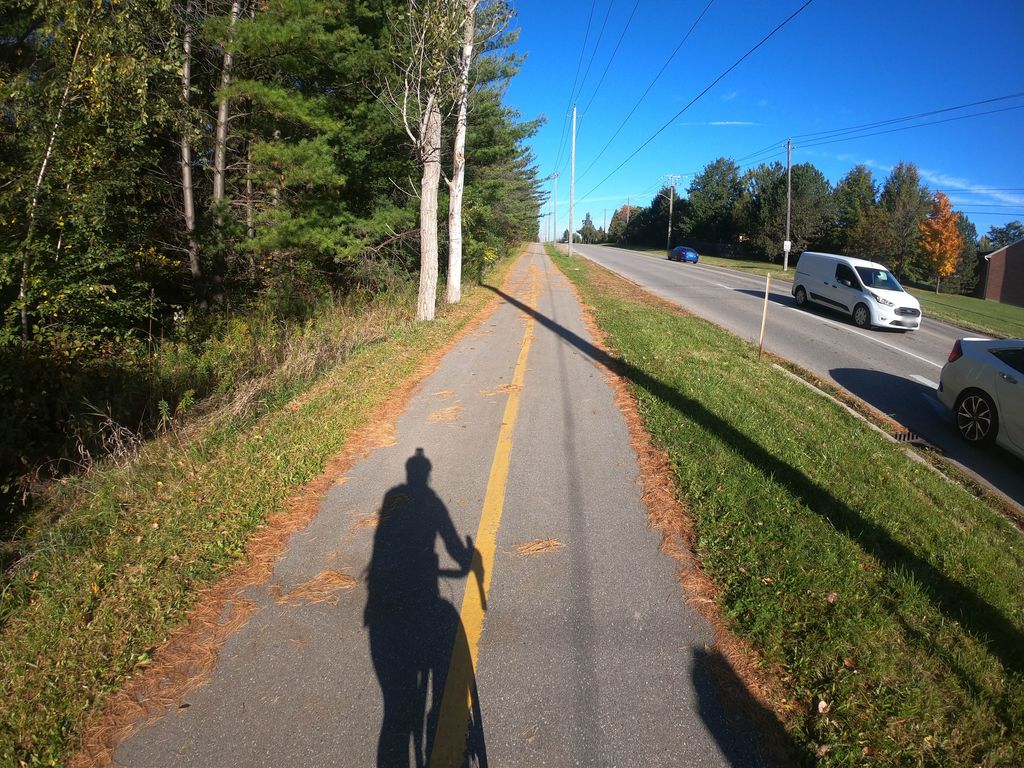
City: kitchener-waterloo